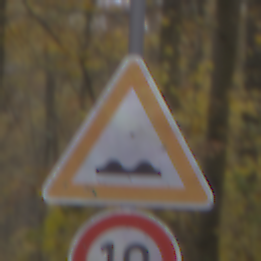
Verkehrszeichen: UnebeneFahrbahn
Zusatzzeichen unten: Geschwindigkeit10
Umgebung: Outdoor, Nature
Tageszeit: MorningAfternoon
Wetter: Overcast
Licht: Natural
Jahreszeit: Autumn
Kontrast: LowContrast